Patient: sex M, age 64
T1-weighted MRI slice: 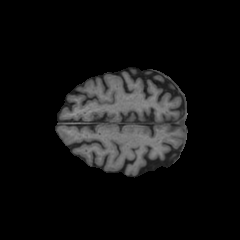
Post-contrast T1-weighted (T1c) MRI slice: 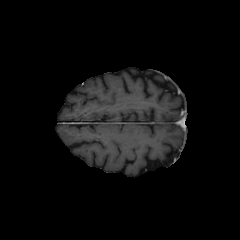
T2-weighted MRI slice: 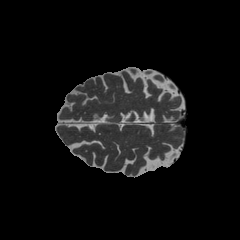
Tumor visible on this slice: no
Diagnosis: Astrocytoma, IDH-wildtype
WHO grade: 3